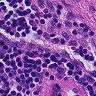
Metastatic tissue present: no